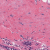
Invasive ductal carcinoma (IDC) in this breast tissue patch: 0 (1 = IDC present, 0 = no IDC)